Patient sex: M
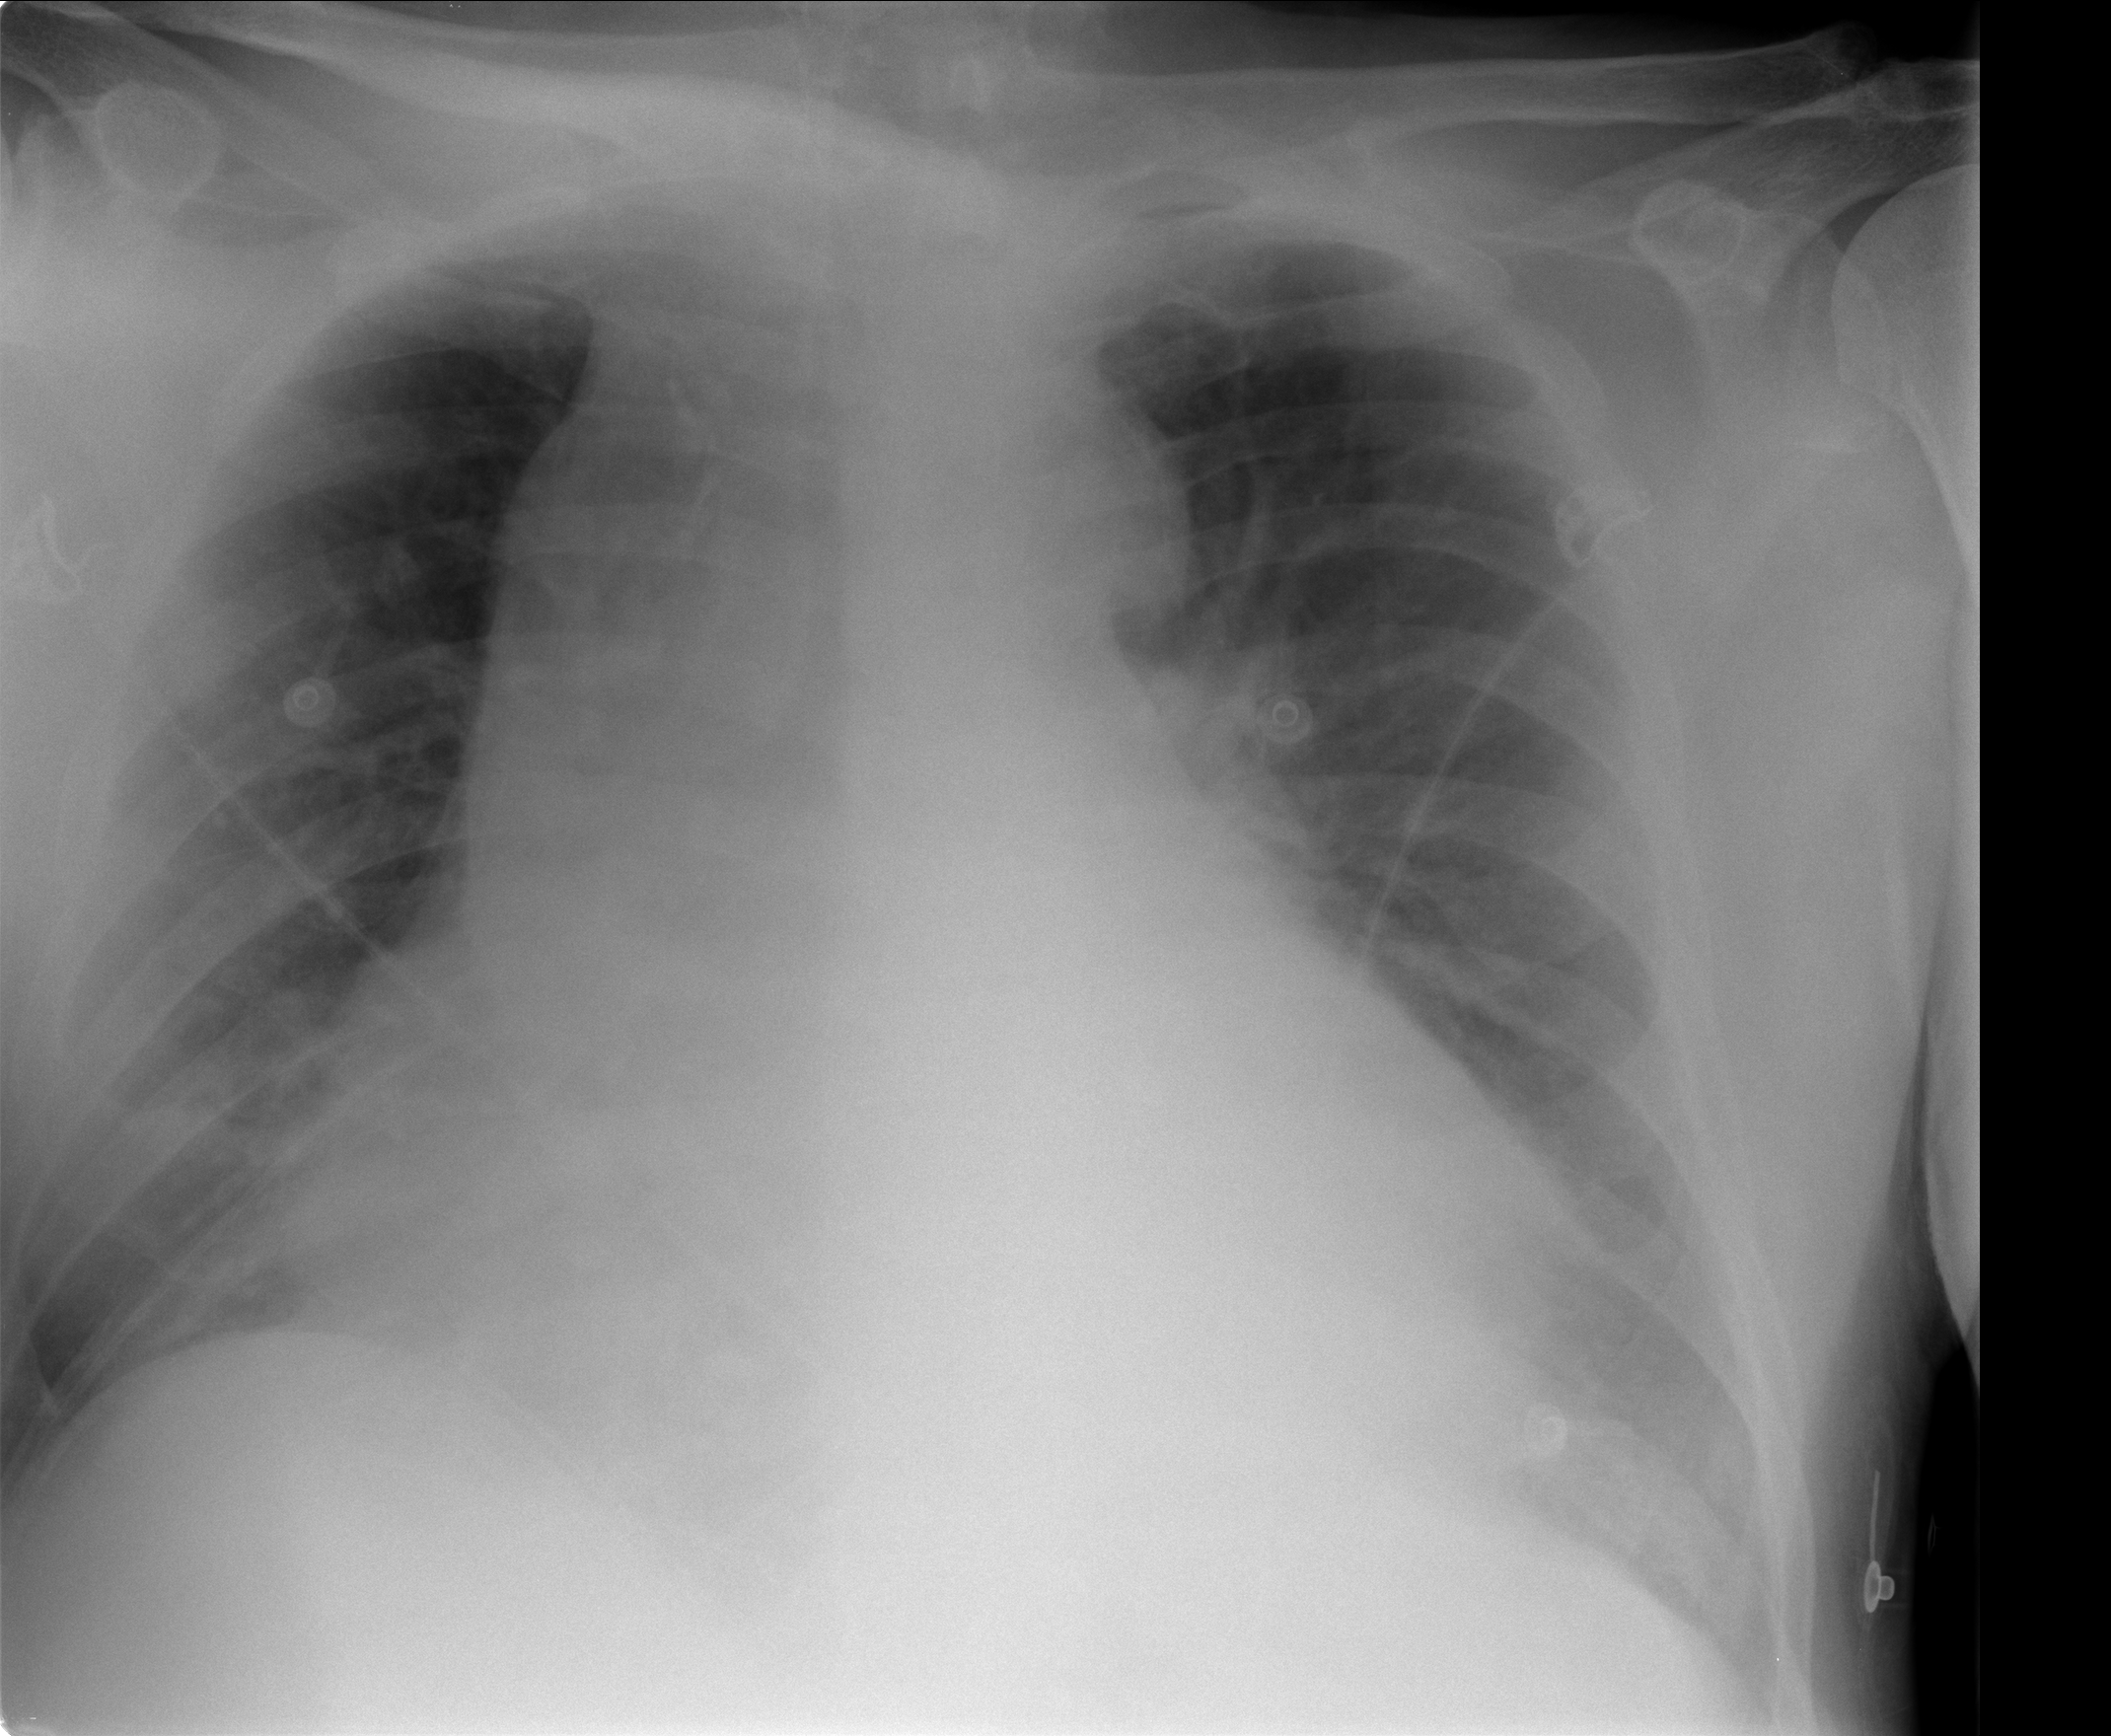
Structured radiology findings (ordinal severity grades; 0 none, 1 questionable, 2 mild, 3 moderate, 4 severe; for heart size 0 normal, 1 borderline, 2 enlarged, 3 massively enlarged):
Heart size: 3
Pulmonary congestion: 0
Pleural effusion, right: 0
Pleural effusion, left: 0
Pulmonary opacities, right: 0
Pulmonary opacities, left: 0
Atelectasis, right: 2
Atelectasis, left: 2